Brain MRI, t1w sequence, axial 2D slice.
Patient: age 29, sex F, weight 95 kg, height 1.95 m
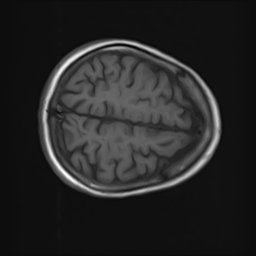